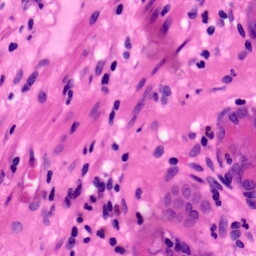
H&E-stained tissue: Pancreatic